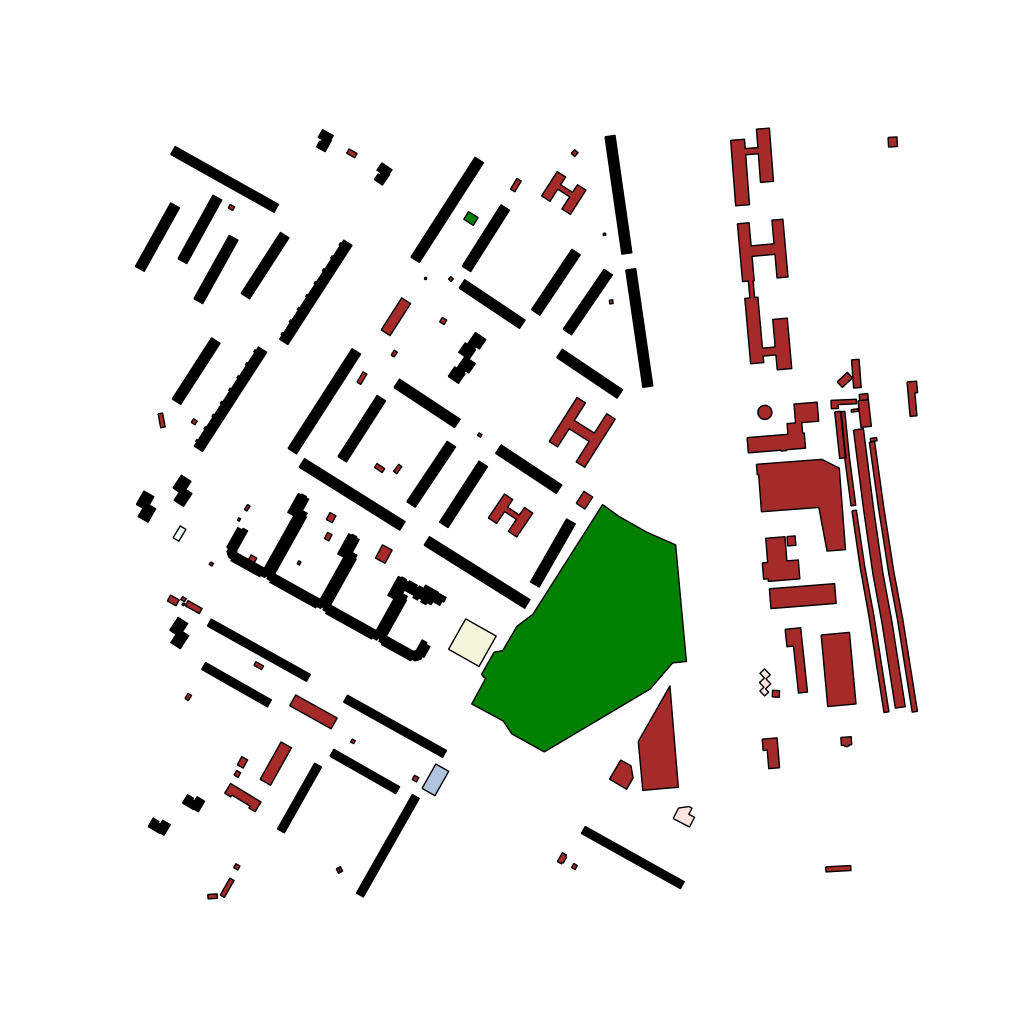
Tags: overhead vector_map, business, industrial, recreation, residential, transport, soviet, high_rise, individual_rise, low_rise, medium_rise, density_2, Building, Dentist, Facility, Gas, Grocery, Park, Post, 1.0 km²